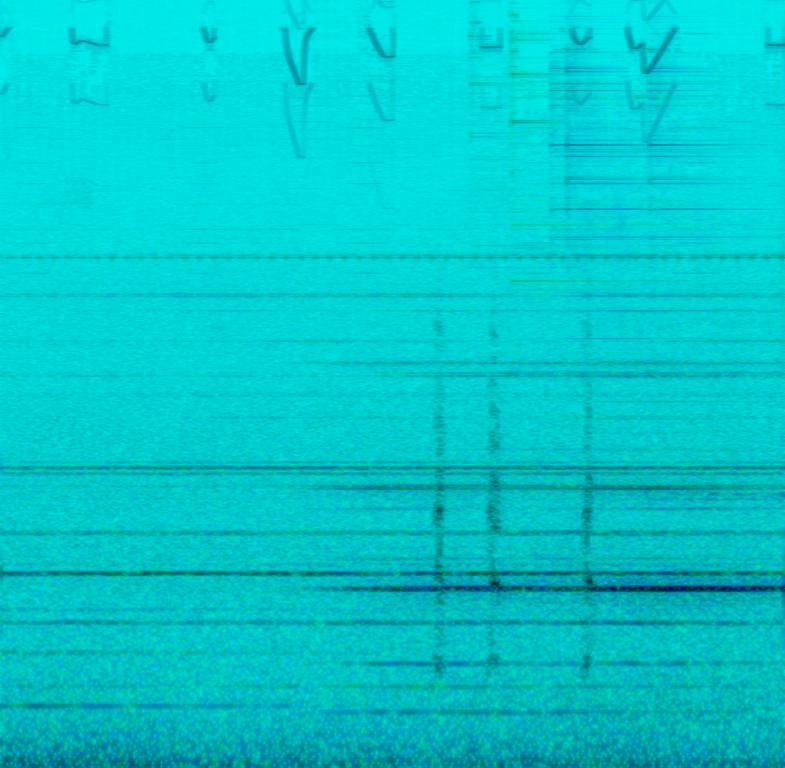
A synth pad is playing an evolving drone chord along with some glittering sounds. In the background of the recording you can hear wind, running and birds chirping. The whole scenario sounds calming and meditative. This song may be playing for a documentary.